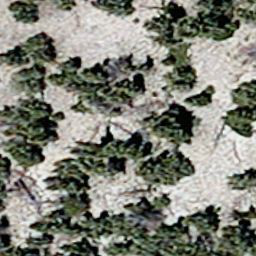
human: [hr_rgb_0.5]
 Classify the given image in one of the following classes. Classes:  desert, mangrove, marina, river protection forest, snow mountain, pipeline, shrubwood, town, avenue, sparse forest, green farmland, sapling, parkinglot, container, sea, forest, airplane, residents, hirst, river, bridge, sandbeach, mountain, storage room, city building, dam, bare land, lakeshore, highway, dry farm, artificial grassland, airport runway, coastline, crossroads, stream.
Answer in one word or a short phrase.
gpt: sparse forest